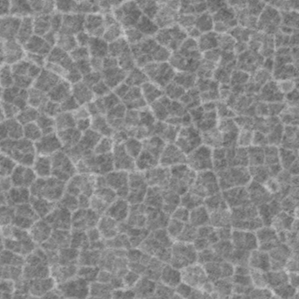
Label: frost